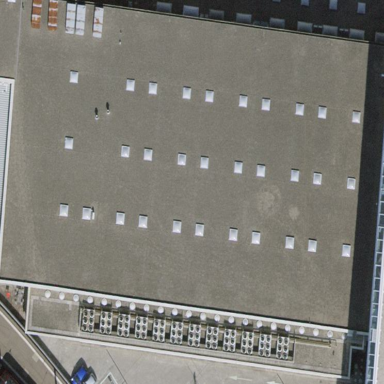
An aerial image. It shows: Office building.